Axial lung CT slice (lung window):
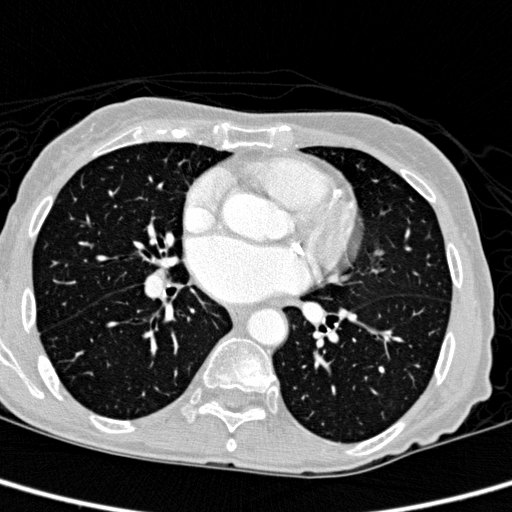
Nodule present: no